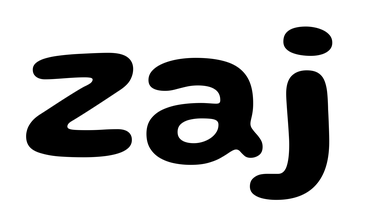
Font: Gluten_SemiBold